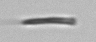
Label: fiber